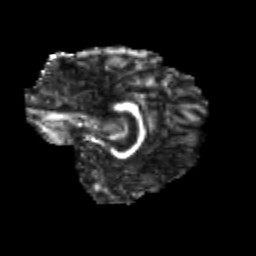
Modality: FA
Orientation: sagittal
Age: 23
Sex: female
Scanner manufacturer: siemens
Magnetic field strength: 3 T
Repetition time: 3.5 s
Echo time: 0.104 s